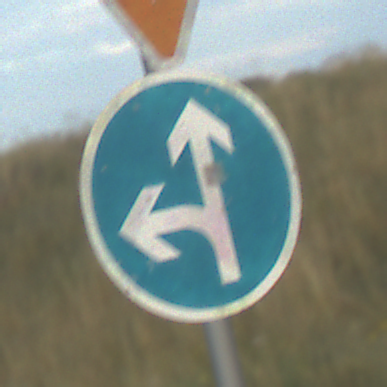
Verkehrszeichen: VorgeschriebeneFahrtrichtungGeradeausOderLinks
Zusatzzeichen oben: VorfahrtGewaehren
Umgebung: Outdoor, RoadRail
Tageszeit: SunriseSunset
Wetter: PartlyCloudy
Licht: Natural
Jahreszeit: NotSpecified
Kontrast: MediumContrast